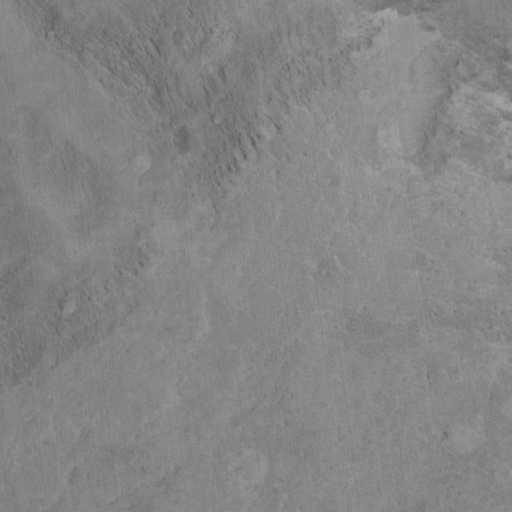
Classes present: Background